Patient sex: M
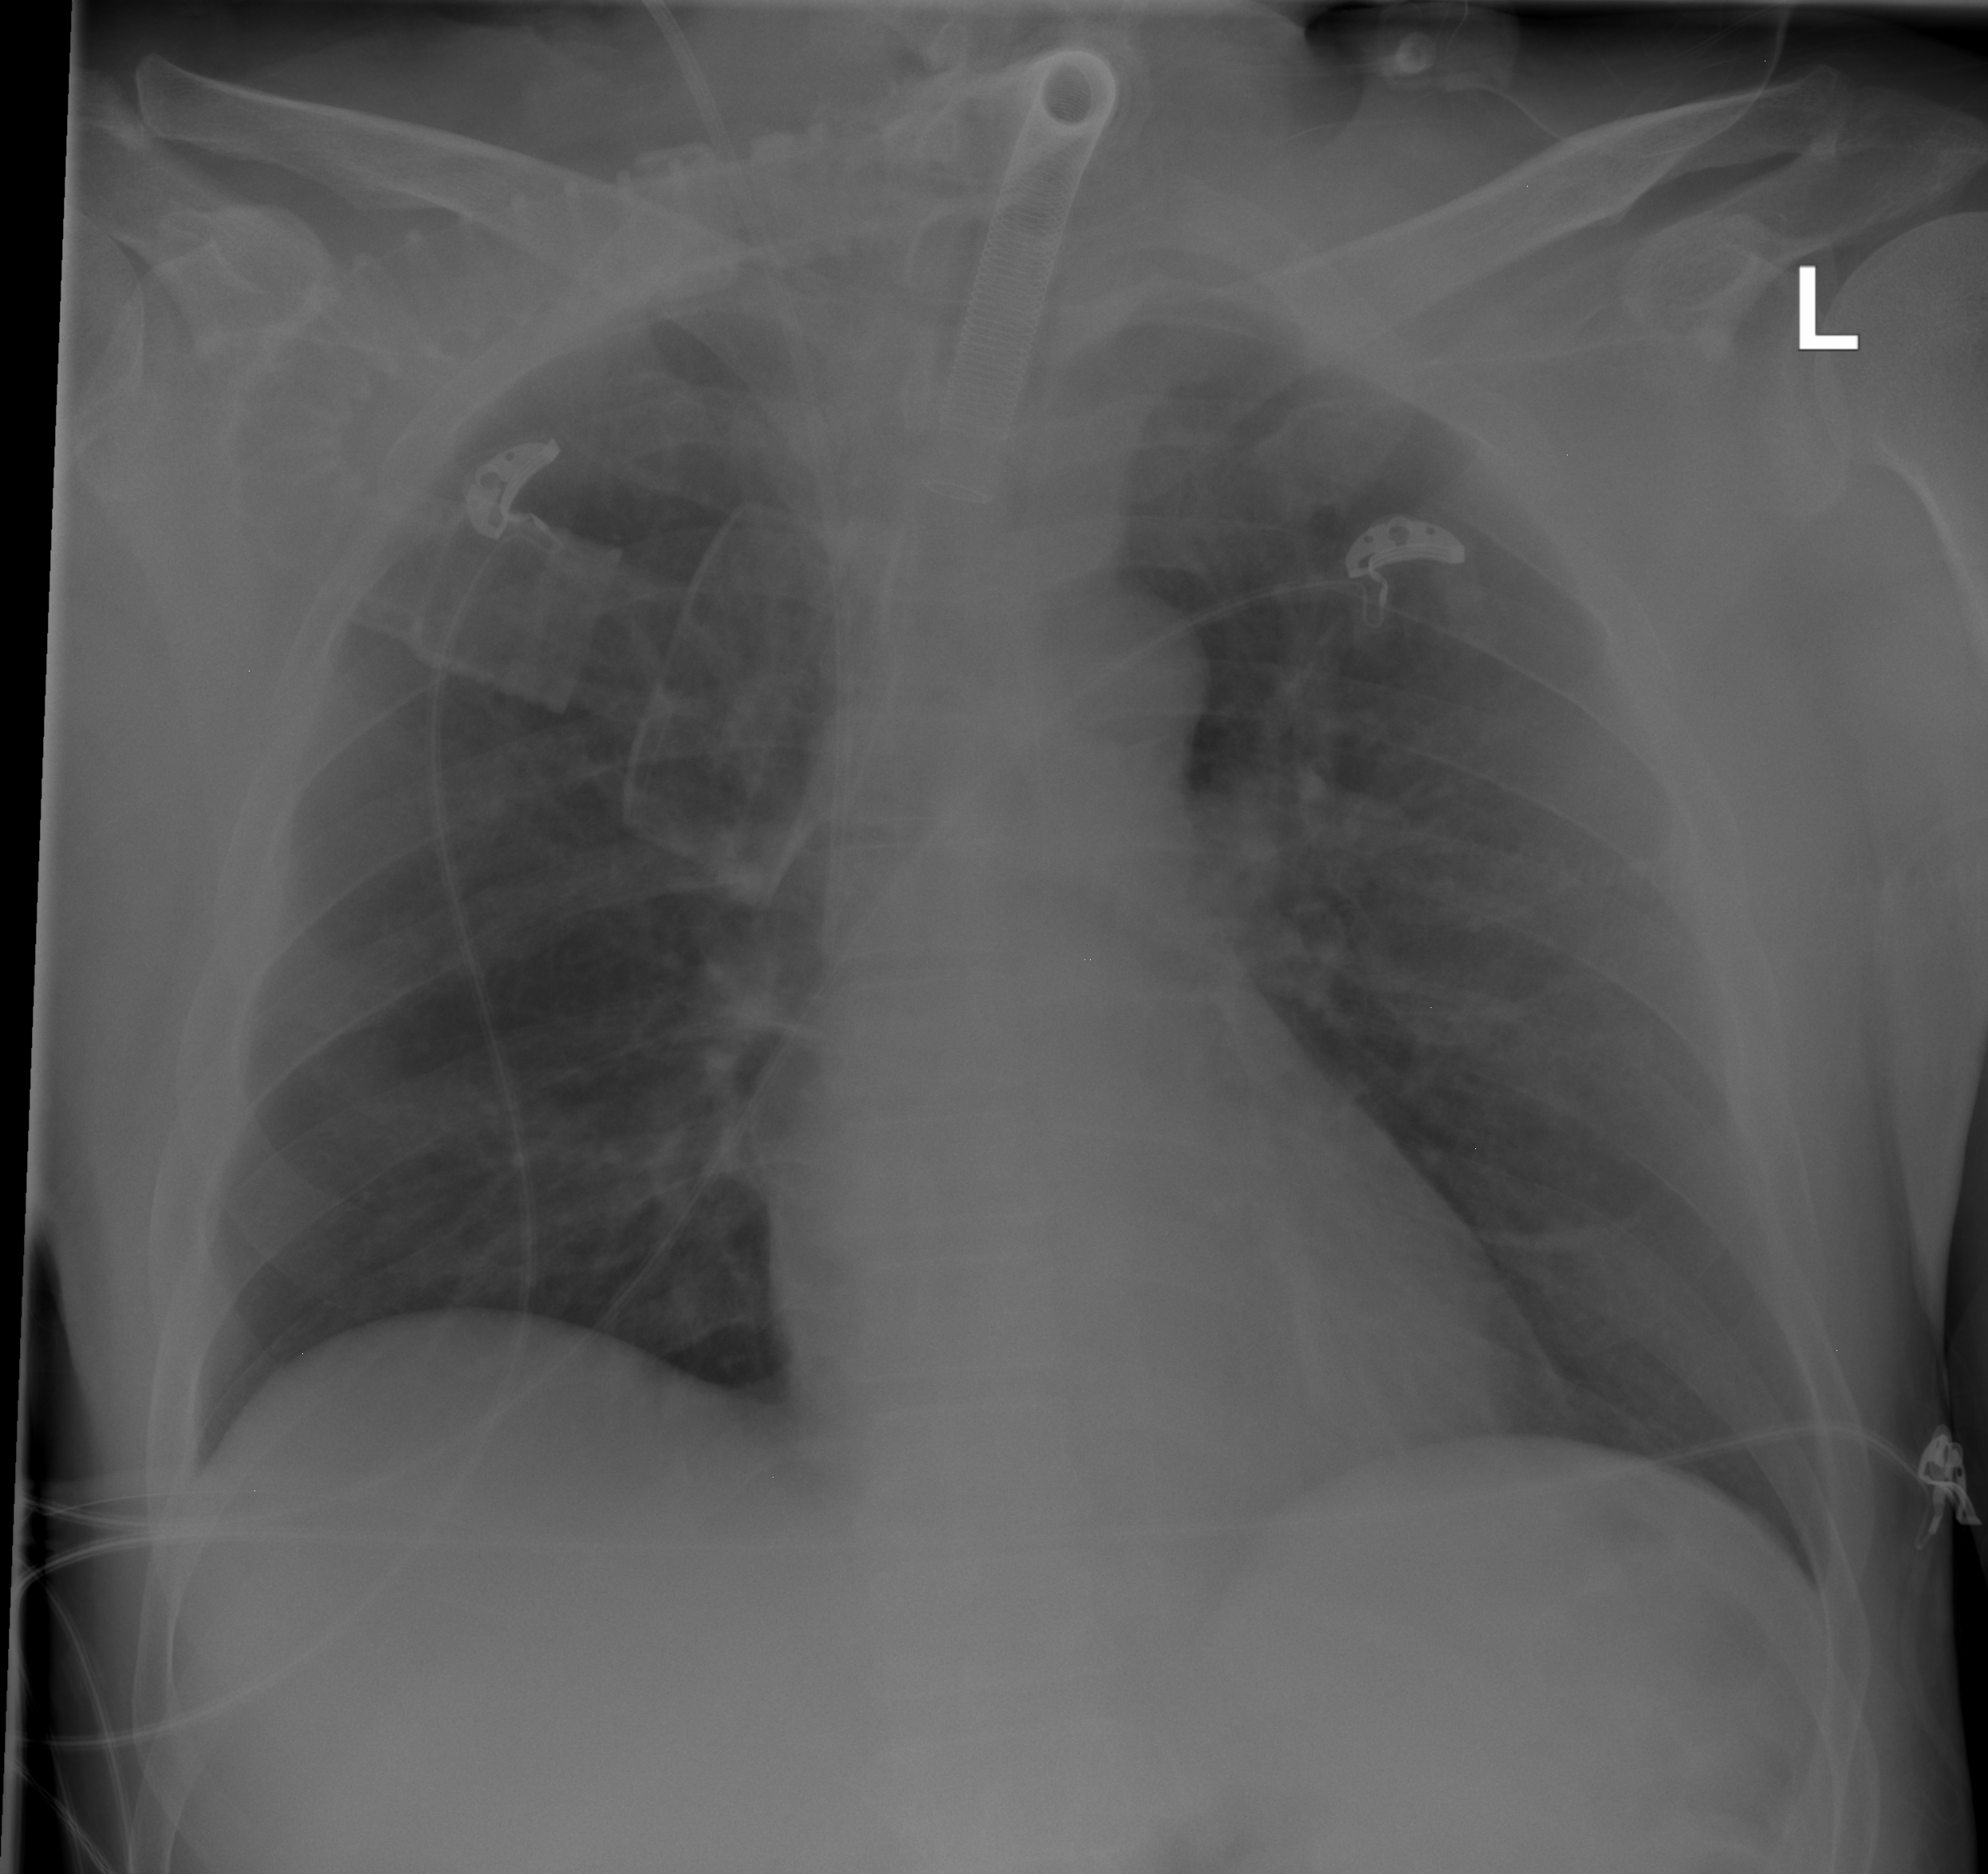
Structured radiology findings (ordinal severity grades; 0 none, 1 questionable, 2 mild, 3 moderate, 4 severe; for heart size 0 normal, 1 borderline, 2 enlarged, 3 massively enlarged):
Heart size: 0
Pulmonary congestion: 0
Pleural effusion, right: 0
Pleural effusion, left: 0
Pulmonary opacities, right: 0
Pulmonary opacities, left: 0
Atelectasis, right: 1
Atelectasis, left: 1